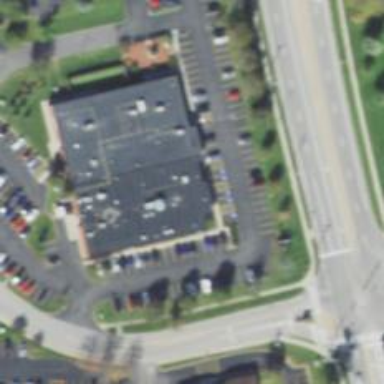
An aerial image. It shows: Veterinary facility.